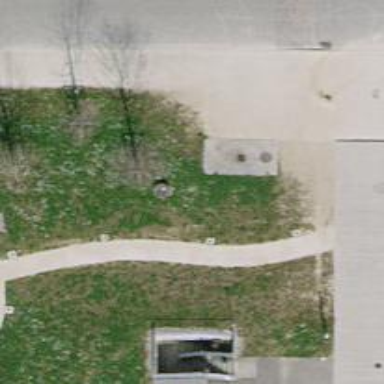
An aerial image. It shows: Recycling container for recycling.